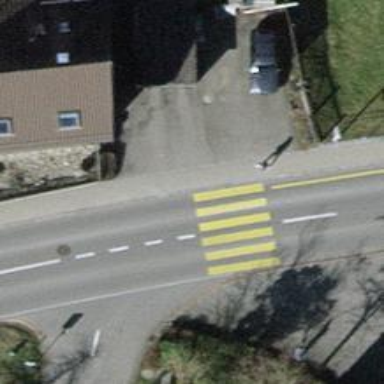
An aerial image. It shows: Uncontrolled zebra crossing on the road.